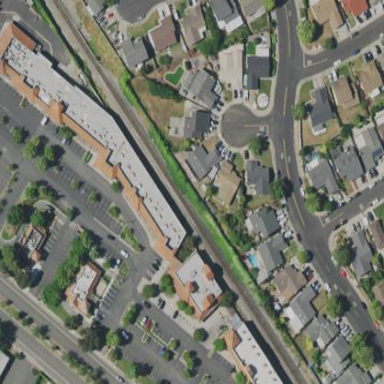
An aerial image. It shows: Retail building.